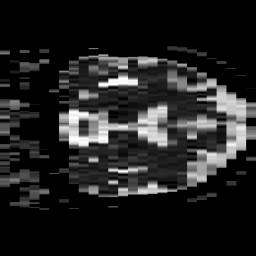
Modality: ADC
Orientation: coronal
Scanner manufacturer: philips
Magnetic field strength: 3 T
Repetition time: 4.638 s
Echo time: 0.07429 s